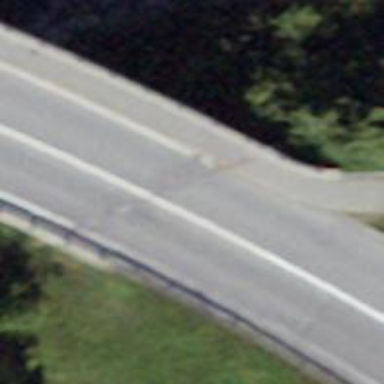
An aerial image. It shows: Primary road with asphalt surface.